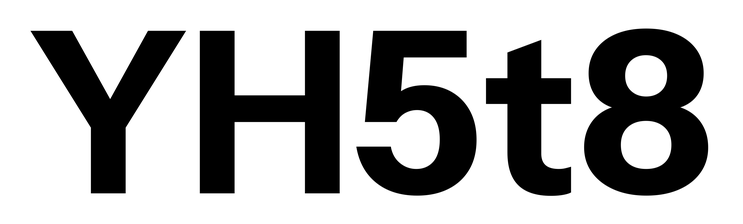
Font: InstrumentSans_Bold